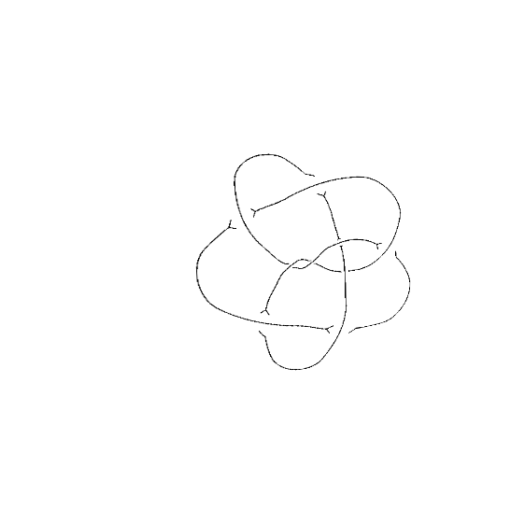
Crossing number: 9